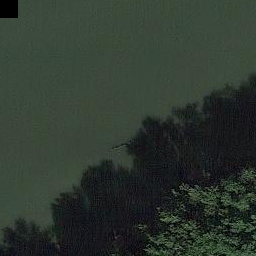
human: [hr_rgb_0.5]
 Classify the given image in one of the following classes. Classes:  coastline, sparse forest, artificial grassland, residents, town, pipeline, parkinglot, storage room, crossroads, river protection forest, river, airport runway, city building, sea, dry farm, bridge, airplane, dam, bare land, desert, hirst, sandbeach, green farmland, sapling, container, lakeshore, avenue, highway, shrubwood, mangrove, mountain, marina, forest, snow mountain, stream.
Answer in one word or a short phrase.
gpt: river protection forest